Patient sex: M
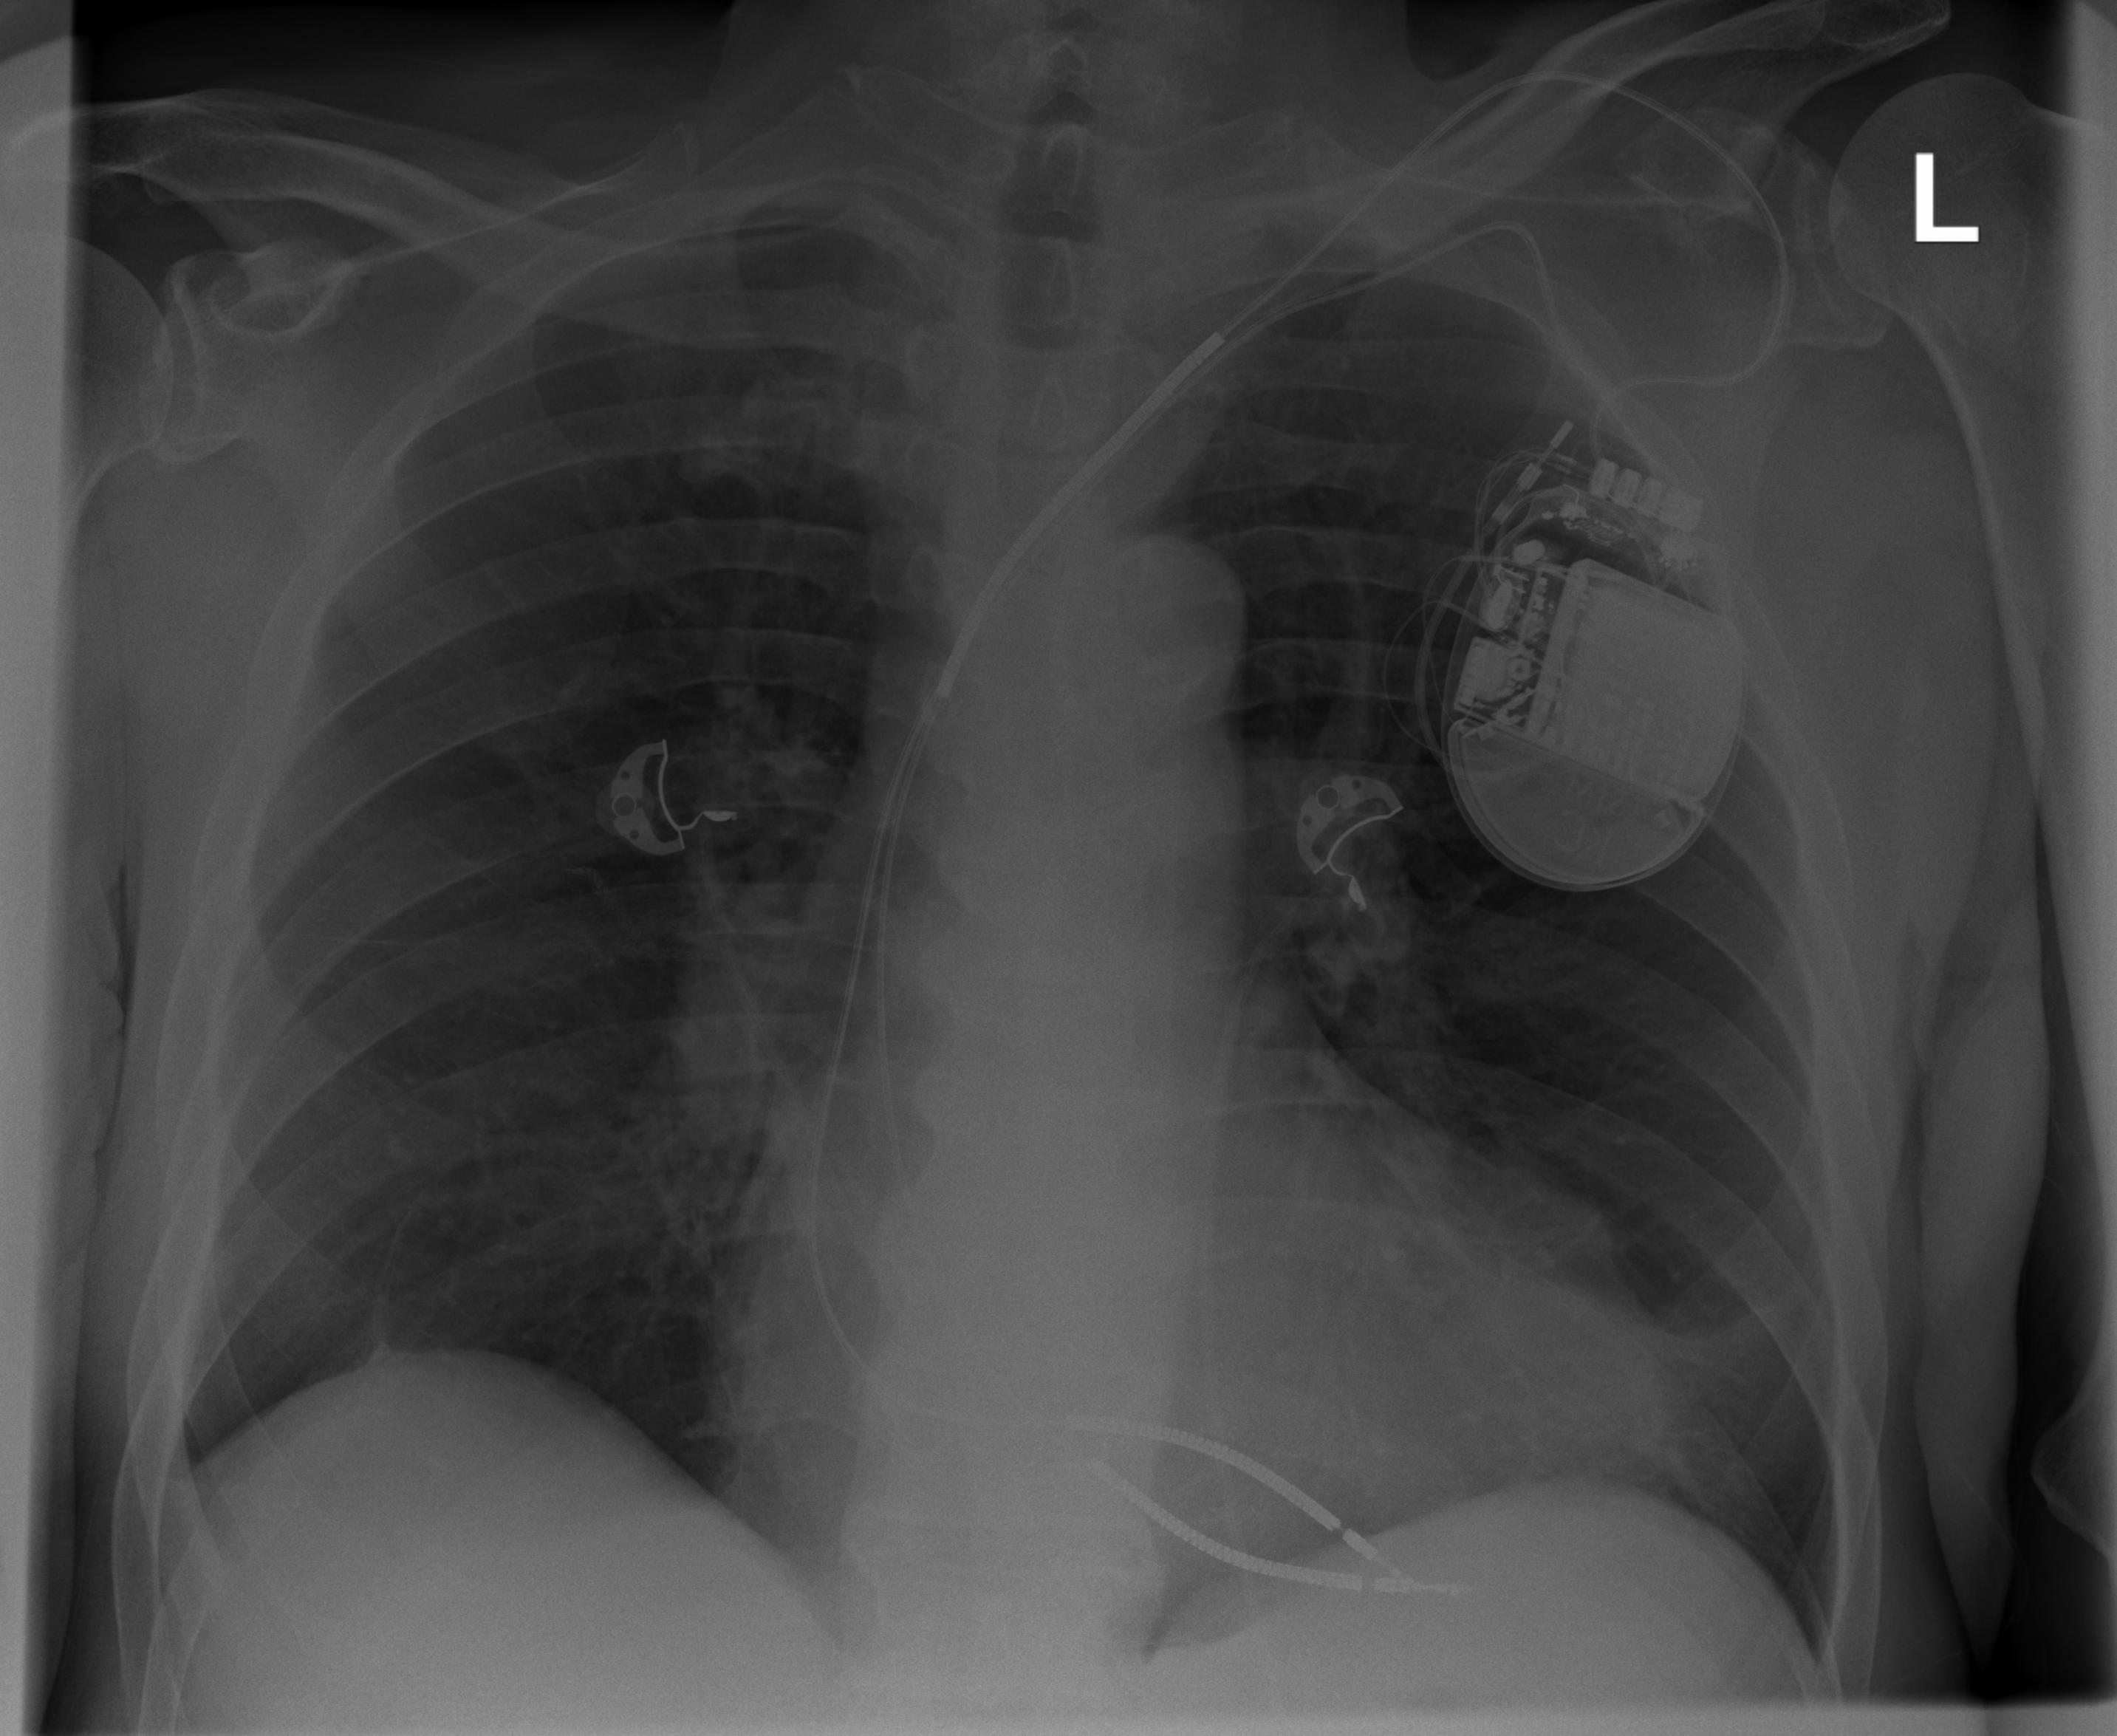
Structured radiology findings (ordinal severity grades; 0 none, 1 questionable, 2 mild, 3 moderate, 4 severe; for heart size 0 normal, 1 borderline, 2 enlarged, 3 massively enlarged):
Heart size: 2
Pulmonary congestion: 0
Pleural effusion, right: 1
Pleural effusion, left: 0
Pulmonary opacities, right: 1
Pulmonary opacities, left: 1
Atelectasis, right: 2
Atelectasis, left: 2